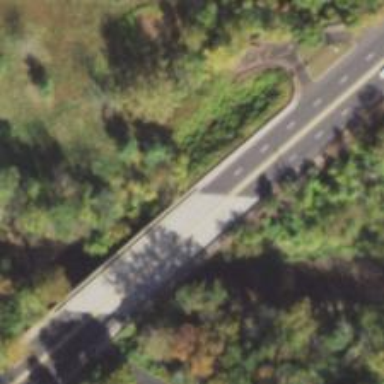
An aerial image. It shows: Footway bridge.